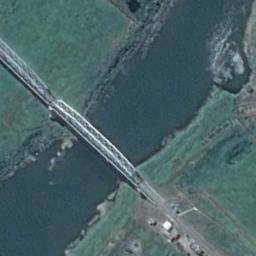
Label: bridge